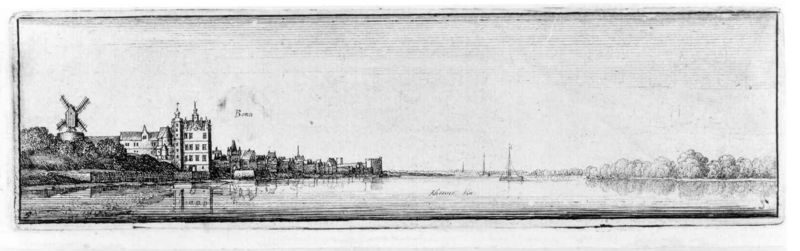
Titel: Bonn
Künstler: Wenzel Hollar
Standort: Karlsruhe
Institution: Staatliche Kunsthalle Karlsruhe
Schlagwörter: baum, flügel, himmel, meer, wasser, weiß, wolken, bäume, fluss, landschaft, see, stadt, ufer, fenster, schwarz, zeichnung, gebäude, haus, schloss, wolke, rahmen, bild, holland, niederlande, signatur, ferne, horizont, häuser, hügel, mühle, spiegelung, vögel, windmühle, busch, büsche, gewässer, windräder, insel, wald, boot, boote, turm, küste, schiff, schiffe, schrift, segel, segelboot, segelschiffe, wellen, ansicht, fassade, ort, vedute, spiegelbild, mast, berge, dorf, giebel, grafik, schattierung, linien, silhouette, rand, hafen, masten, böschung, strom, erhaben, querformat, schmal, striche, panorama, stadtansicht, buch, burg, heimat, druck, druckgrafik, radierung, stich, schwarzweiß, text, quer, kachel, schemenhaft, himme, himel, kontor, reflex, breit, kupferstich, speicher, siluette, kriche, inschriften, rhein, schifffahrt, straubing, rum, bürgerhaus, meehr, maten, hanse, stadtname, donau, bockwindmühle, bern, panoramabild, großformat, minitatur, wasserlinie, flss, mühlenflügel, bonn, plattenrand, windmühl, spiegelung#kachel, holländische landschaft, dtsdt, brno, sewgel, häuese